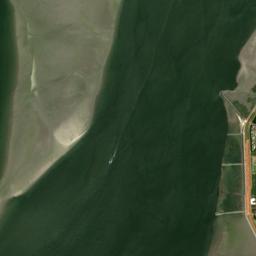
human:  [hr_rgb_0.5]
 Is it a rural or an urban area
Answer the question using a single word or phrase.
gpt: rural

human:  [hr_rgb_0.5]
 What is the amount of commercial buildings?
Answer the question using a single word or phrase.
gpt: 0

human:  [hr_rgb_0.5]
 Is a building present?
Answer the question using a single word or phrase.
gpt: yes

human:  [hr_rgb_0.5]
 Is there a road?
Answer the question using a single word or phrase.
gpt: yes

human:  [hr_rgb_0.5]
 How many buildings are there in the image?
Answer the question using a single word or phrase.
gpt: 13

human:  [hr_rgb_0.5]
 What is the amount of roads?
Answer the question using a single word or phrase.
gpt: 24

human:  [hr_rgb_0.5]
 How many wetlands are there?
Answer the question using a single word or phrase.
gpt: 5

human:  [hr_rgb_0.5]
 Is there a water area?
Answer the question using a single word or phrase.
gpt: yes

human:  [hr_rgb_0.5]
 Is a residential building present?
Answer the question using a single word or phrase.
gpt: yes

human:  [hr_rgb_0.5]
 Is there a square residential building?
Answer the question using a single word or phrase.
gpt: no

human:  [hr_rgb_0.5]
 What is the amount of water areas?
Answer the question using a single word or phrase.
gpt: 1

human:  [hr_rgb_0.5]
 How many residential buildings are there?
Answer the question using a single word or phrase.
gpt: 12

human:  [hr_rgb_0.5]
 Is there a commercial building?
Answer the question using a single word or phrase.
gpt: no

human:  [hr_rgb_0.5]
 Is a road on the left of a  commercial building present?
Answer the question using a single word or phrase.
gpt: no

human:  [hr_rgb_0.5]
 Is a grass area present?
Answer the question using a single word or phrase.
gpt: yes

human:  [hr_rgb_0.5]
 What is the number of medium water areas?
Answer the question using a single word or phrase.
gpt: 0

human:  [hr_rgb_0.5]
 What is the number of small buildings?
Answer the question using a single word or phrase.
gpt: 13

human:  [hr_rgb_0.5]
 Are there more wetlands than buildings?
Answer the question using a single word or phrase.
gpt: no

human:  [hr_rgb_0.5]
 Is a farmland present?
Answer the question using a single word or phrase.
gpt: yes

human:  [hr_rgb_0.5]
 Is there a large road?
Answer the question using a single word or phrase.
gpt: no

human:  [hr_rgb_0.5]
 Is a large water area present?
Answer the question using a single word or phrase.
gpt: yes

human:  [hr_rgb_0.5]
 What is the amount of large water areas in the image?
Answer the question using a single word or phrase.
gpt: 1

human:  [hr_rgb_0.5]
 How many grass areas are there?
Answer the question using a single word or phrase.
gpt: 7

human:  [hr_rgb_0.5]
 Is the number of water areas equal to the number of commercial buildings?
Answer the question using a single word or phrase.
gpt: no

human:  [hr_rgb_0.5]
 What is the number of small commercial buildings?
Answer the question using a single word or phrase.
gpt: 0

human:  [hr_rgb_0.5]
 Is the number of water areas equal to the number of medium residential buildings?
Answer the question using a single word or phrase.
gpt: no

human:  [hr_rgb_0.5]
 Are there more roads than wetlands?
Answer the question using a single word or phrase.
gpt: yes

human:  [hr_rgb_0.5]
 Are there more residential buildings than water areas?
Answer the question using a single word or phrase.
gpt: yes

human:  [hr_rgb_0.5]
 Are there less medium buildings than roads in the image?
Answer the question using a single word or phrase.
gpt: yes

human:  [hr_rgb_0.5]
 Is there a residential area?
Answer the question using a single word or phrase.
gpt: yes

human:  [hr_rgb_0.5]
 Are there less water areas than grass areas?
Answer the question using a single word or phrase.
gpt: yes

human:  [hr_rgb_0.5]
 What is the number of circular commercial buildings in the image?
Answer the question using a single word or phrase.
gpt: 0

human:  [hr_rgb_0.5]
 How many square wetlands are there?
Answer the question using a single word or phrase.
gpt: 0

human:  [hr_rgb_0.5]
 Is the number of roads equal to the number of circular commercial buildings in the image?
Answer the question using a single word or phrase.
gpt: no

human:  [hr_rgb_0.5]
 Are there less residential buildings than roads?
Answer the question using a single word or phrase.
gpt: yes

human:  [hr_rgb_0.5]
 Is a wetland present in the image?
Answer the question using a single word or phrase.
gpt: yes

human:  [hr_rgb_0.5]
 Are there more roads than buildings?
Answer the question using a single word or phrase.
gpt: yes

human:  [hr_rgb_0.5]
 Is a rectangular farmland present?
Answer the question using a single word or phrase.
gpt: no

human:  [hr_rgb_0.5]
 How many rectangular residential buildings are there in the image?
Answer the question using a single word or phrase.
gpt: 6

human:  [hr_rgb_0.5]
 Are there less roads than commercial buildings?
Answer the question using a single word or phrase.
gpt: no

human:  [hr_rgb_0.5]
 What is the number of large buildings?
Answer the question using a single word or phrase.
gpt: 0

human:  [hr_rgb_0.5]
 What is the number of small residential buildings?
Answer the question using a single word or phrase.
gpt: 12

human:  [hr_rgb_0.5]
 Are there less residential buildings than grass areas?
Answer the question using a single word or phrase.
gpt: no

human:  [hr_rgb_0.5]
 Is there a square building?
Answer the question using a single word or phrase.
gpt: no

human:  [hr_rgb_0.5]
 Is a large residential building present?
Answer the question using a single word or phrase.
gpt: no

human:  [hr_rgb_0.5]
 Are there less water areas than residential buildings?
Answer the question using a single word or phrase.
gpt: yes

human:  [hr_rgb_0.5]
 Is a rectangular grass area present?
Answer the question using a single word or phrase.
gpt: yes

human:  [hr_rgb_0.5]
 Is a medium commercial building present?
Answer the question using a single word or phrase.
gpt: no

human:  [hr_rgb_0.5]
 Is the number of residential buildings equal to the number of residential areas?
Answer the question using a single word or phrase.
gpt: no

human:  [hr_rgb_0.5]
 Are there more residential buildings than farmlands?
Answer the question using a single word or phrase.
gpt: yes

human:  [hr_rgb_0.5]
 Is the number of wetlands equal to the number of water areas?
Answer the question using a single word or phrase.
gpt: no

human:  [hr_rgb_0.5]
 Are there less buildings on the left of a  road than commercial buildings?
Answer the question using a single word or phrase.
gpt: no

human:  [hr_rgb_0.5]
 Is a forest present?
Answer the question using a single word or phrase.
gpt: yes

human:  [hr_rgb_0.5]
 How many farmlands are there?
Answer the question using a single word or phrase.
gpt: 3

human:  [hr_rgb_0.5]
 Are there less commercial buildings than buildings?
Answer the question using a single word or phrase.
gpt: yes

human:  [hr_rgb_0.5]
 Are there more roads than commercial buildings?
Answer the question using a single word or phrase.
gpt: yes

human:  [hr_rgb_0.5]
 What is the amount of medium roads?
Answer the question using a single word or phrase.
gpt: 0

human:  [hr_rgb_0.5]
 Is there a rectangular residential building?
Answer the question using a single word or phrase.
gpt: yes

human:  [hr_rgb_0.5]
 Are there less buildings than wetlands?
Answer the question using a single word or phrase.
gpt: no

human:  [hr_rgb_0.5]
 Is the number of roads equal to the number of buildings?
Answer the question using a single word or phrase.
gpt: no

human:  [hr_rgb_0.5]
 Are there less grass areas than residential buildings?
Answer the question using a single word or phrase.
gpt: yes

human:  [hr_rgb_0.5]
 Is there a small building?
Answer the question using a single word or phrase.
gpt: yes

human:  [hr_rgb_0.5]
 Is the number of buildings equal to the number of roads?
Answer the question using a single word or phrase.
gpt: no

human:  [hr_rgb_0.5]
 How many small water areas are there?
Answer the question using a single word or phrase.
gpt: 0